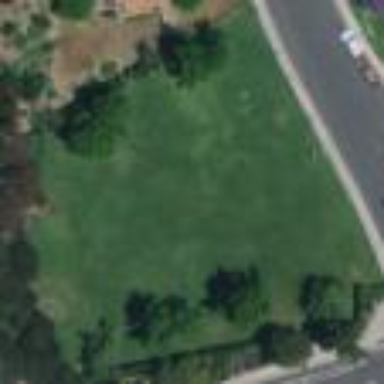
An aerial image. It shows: Park.